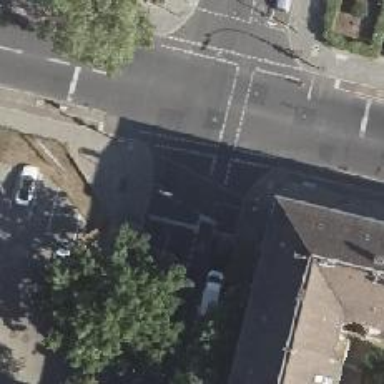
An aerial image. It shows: Road crossing with traffic signals.